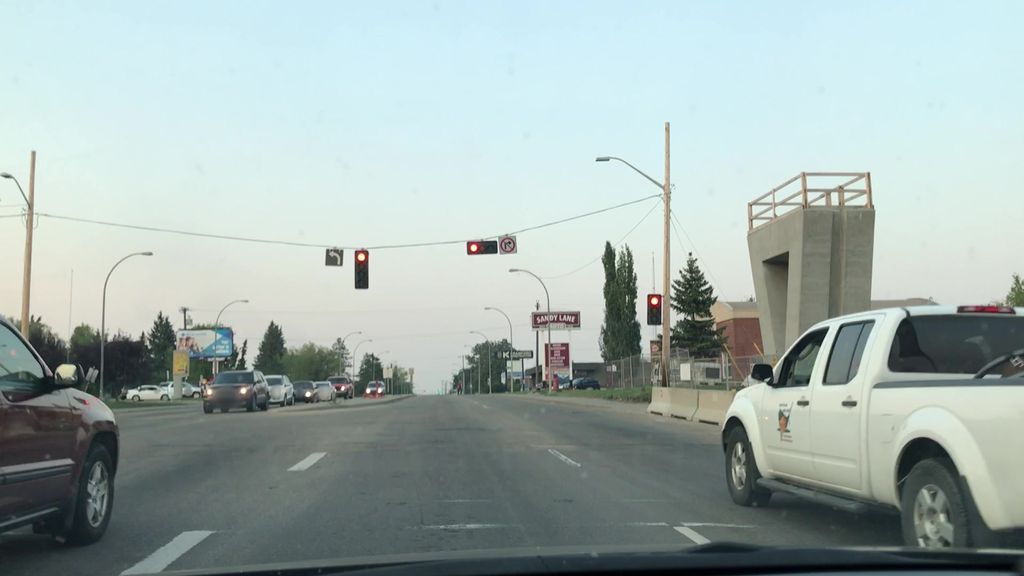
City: edmonton